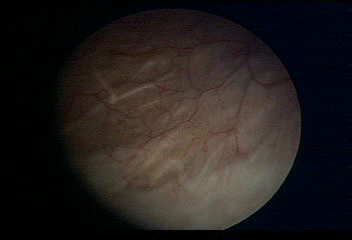
Modality: WLC
Class: Normal mucosa
Bladder cancer association: No